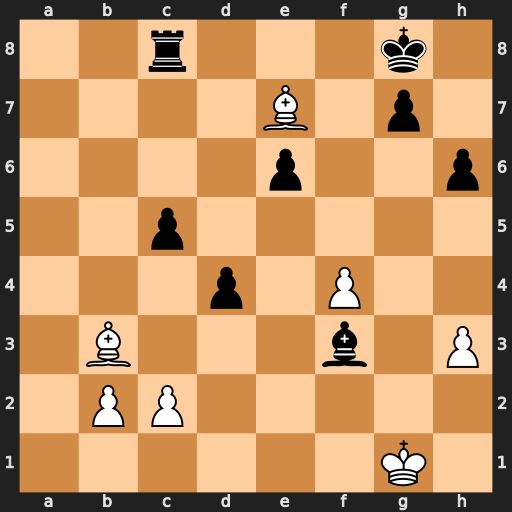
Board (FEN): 2r3k1/4B1p1/4p2p/2p5/3p1P2/1B3b1P/1PP5/6K1
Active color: w
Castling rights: -
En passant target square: -
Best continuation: Bxe6+ Kh8 Bxc8